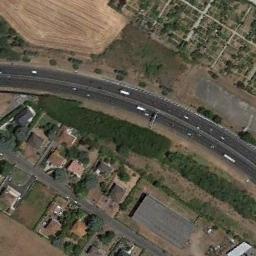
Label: freeway